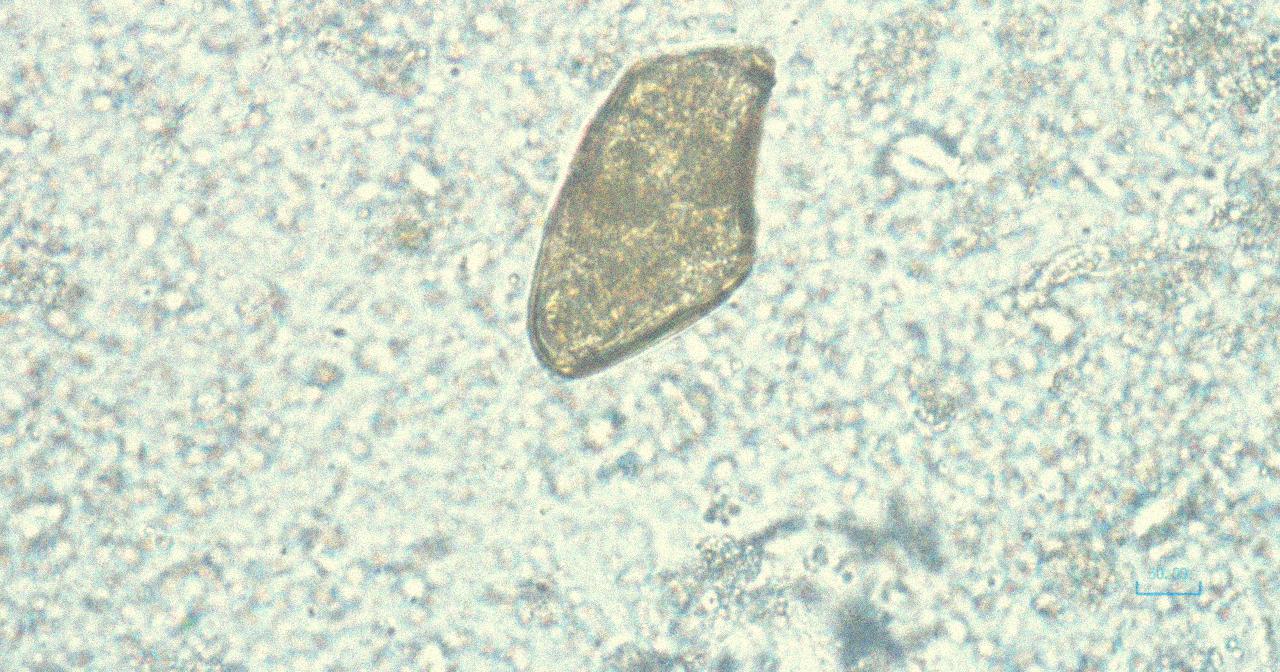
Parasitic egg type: Paragonimus spp